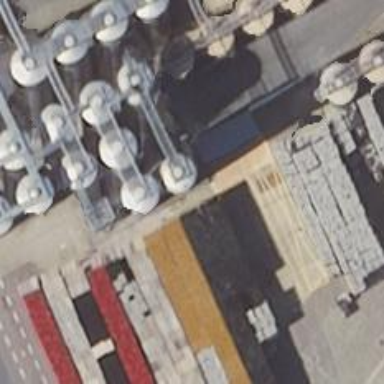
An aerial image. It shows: Storage tank that is man-made.